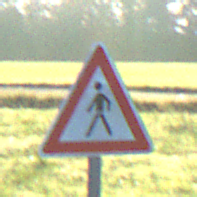
Verkehrszeichen: FussgaengerRechts
Umgebung: Outdoor, Nature
Tageszeit: MorningAfternoon
Wetter: Clear
Licht: Natural
Jahreszeit: NotSpecified
Kontrast: HighContrast